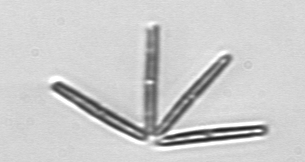
Label: Thalassionema